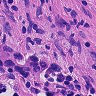
Metastatic tissue present: yes